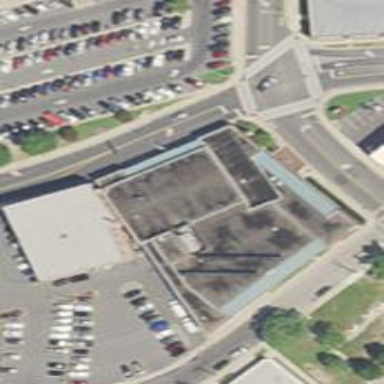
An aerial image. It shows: Building that serves as library.